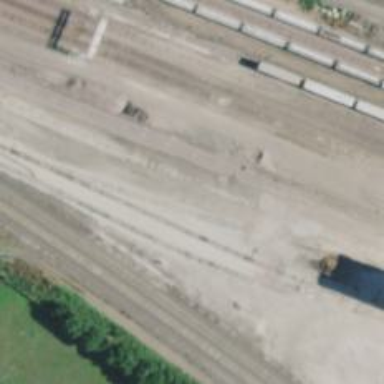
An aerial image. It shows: Railway siding for service.